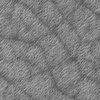
Label: not_dusty